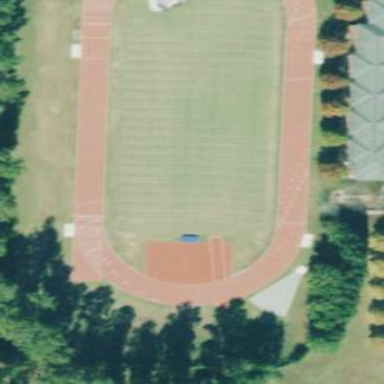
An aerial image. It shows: Track located within leisure land area.